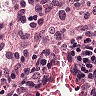
Metastatic tissue present: no